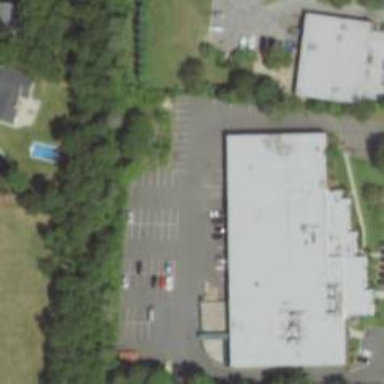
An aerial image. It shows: Commercial building.